Question: I need to define what a child is:
I need to write something like 'var parent = categoryID == ParentCategoryID = 0'
Here is my ASCX control:
'''
protected void Page_Load(object sender, EventArgs e)
{
categoriesBLL categoriesLogic2 = new categoriesBLL();
rptCategories.DataSource = categoriesLogic2.GetCategories();
rptCategories.DataBind();
}
'''
I am display the values from a query which show up like this:
'''
<ul class="categories">
<li>Computers</li>
<li>Hardware</li>
<li>Software</li>
</ul>
'''
As you can see hardware and software should be sub categories but they show up in the same UL block as just another LI.

I have a query which will determine the sub categories here:
'''
SELECT c1.CategoryID, c2.ParentCategoryID,
c1.Name, c2.Name AS ParentName,
c1.Published, c1.Deleted, c1.PictureID
FROM Nop_Category AS c1 INNER JOIN
Nop_Category AS c2 ON c1.ParentCategoryID = c2.CategoryID
WHERE (c1.Deleted = 0)
AND (c1.Published = 1)
AND (c1.ParentCategoryID = @ParentCategoryID)
'''
But how to pass the value for a category into my dataset for it to return the results?
I then need to create a new ul li:
'''
<ul class="sub-category">
<li>Hardware</li>
<li>Software</li>
</ul>
'''
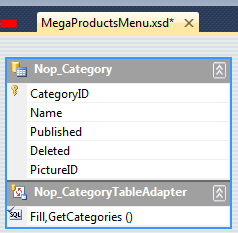
Answer: 1. Create a stored procedure and out the sql query in it also this proc will take parameter @ParentCategoryID and return result you want
2. Right Click on your .xsd and Add Query
3. In "Choose Command Type" Dialog select use exisitng stored procedure Select the stored procedure you created in step 1
4. Give the method a name you prefer e.g. GetSubCategoriesByParentId
5. Click Finish
Now you can use the method in your code like this Nop_CategoryTableAdapter.GetSubCategoriesByParentId and pass the parentCategoryId to get subcategories back